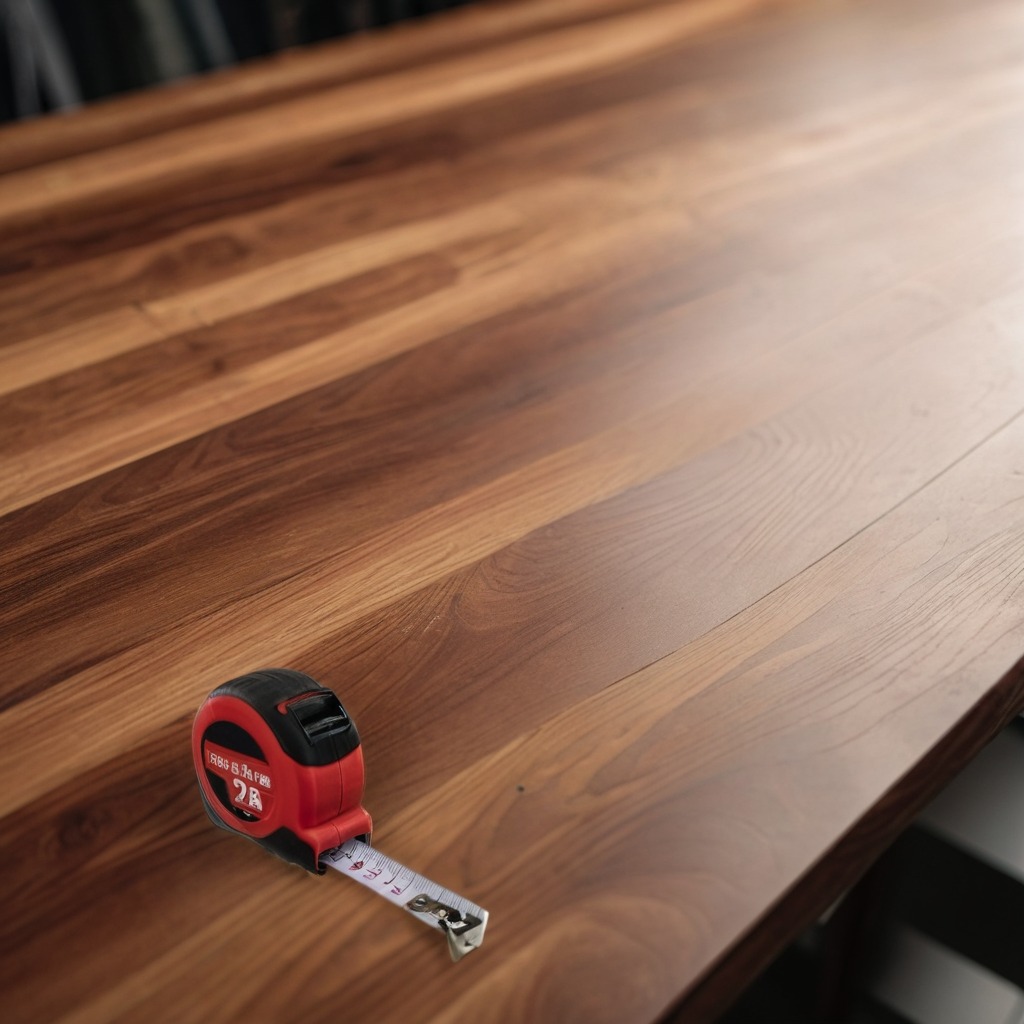
A measuring tape lies on a wooden table in a carpentry studio.